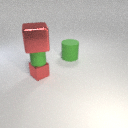
large red metal cube above small red metal cube